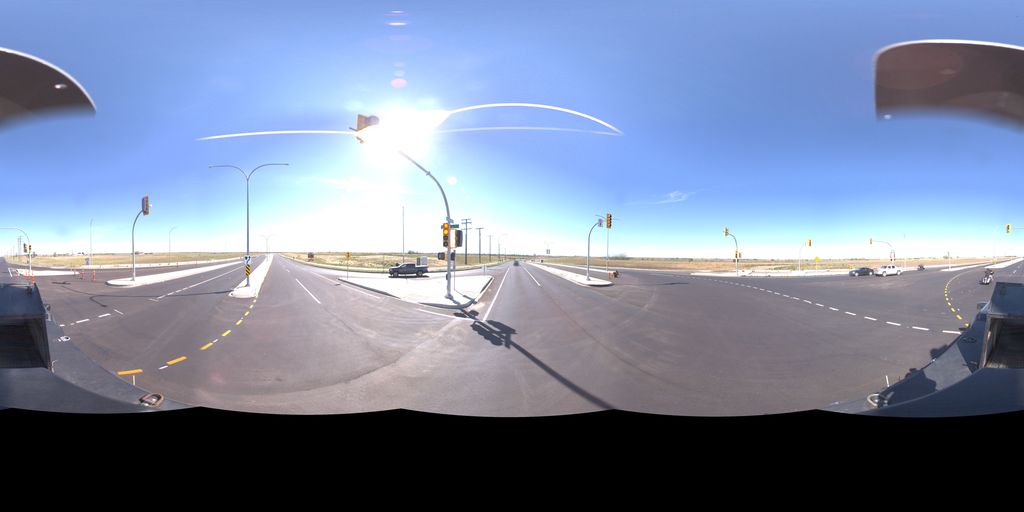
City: saskatoon